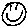
Label: smiley face